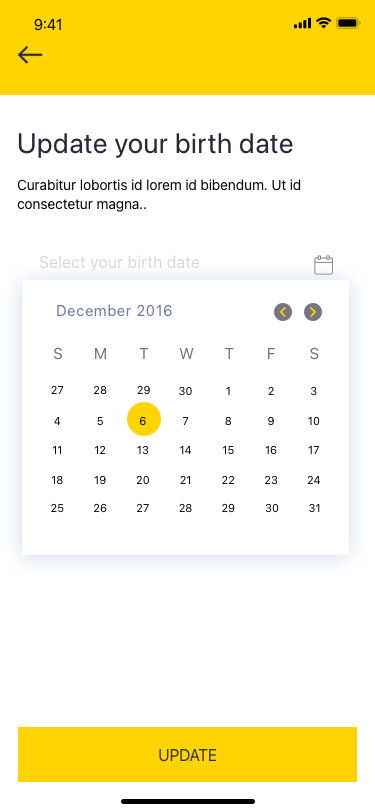
Text in this UI design:
Select your birth date
December 2016
27
4
11
18
25
26
19
12
5
28
27
20
13
6
29

28
21
14
7
30
29
22
15
8
1
30
23
16
9
2
31
24
17
10
3
S
M
T
W
T
F
S
Update your birth date
Curabitur lobortis id lorem id bibendum. Ut id consectetur magna..